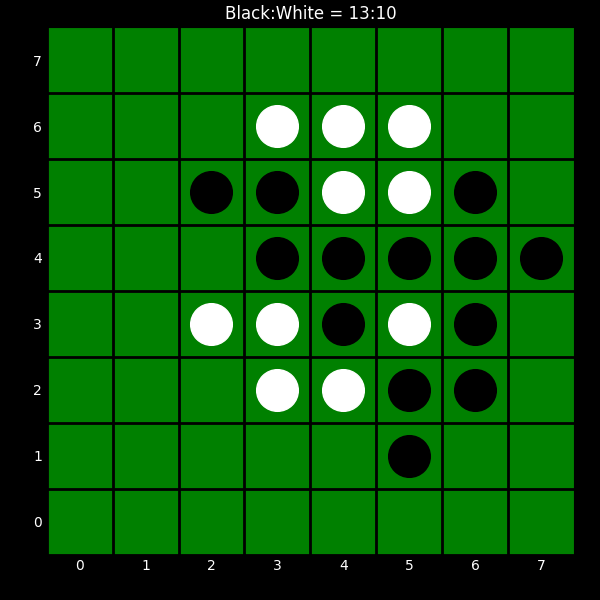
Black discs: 13
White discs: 10